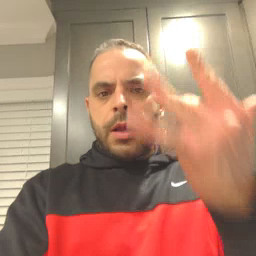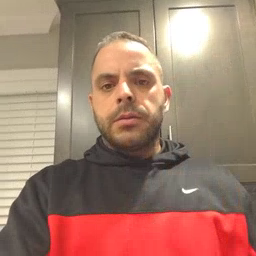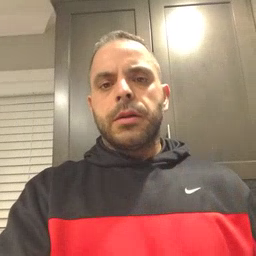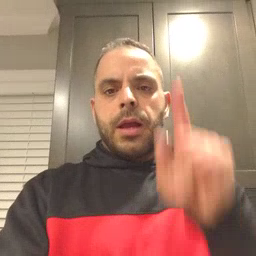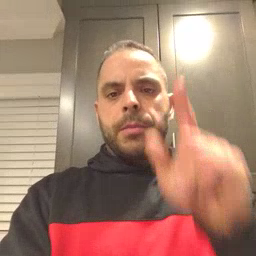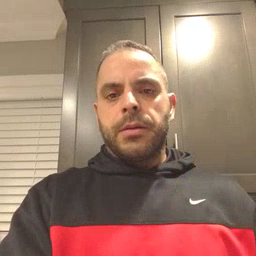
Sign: up